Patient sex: M
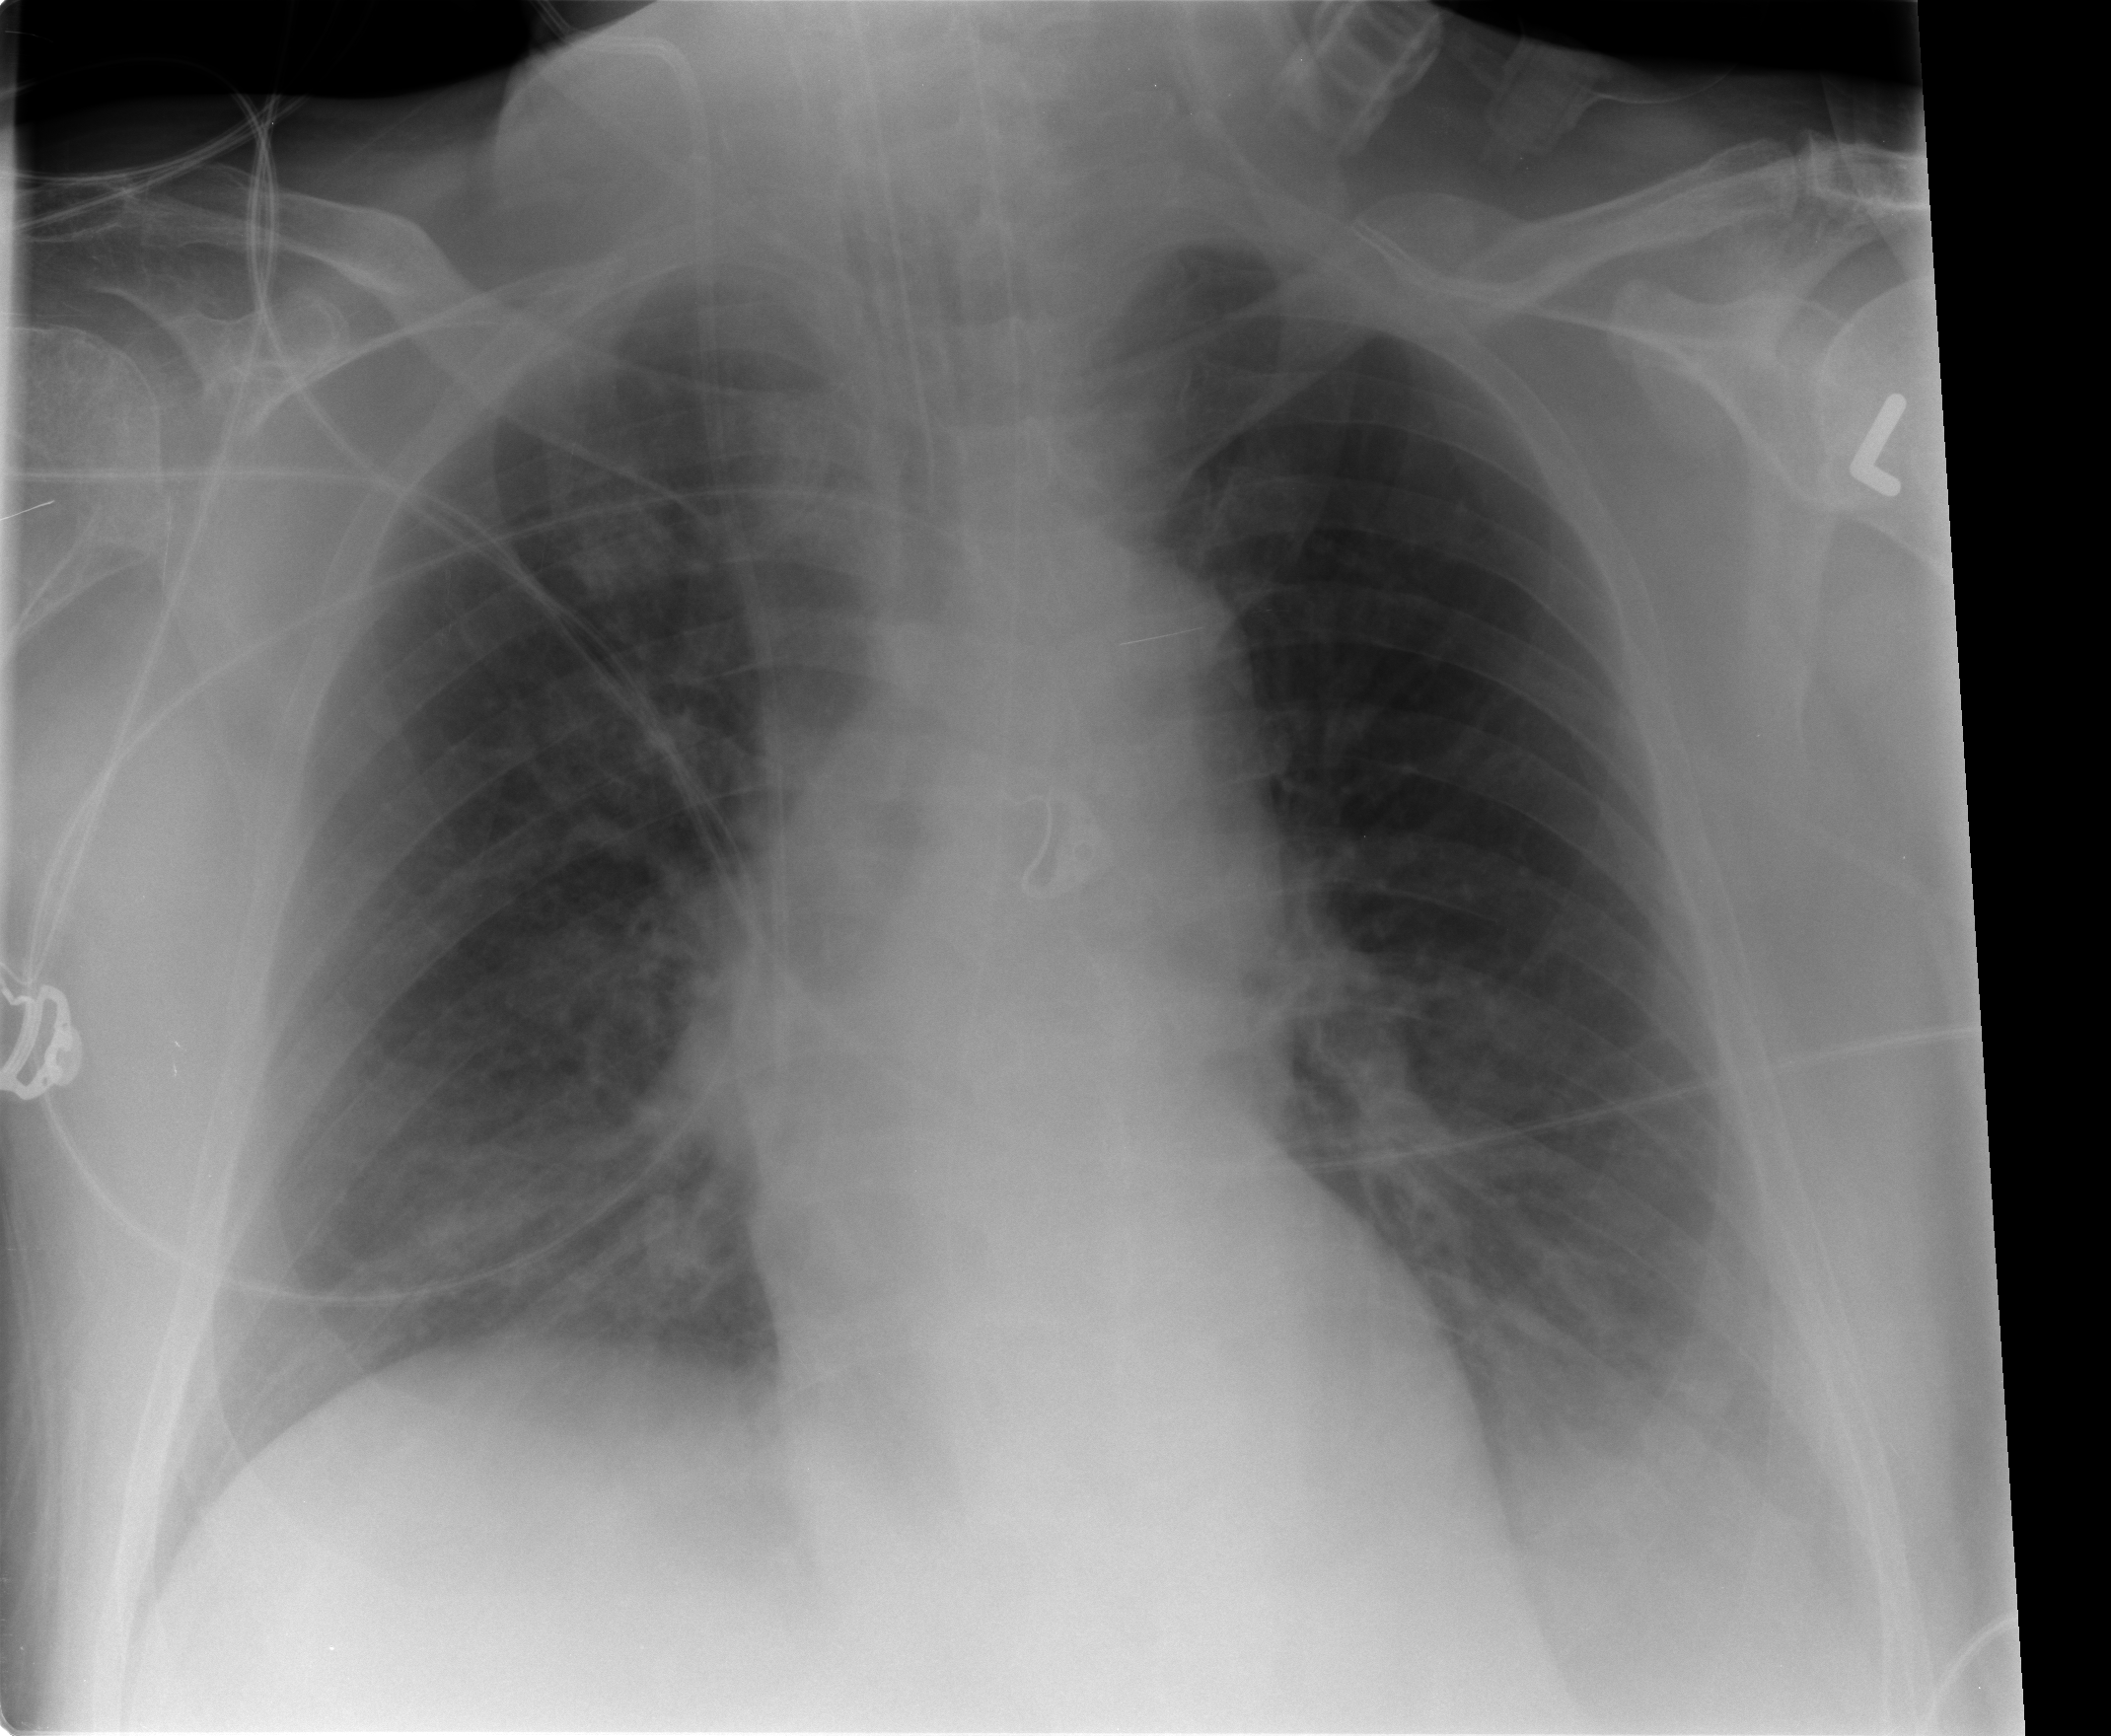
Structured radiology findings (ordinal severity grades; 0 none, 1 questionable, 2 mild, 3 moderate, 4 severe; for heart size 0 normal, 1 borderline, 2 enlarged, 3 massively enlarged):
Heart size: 0
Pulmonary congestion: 2
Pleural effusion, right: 0
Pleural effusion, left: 0
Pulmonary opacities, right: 0
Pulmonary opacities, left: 0
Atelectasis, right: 2
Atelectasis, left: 2